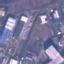
Label: Industrial